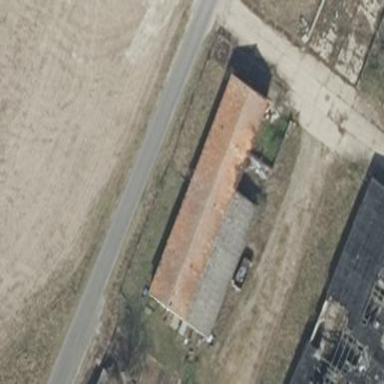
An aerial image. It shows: Grey flat-roofed farm auxiliary building.